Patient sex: M
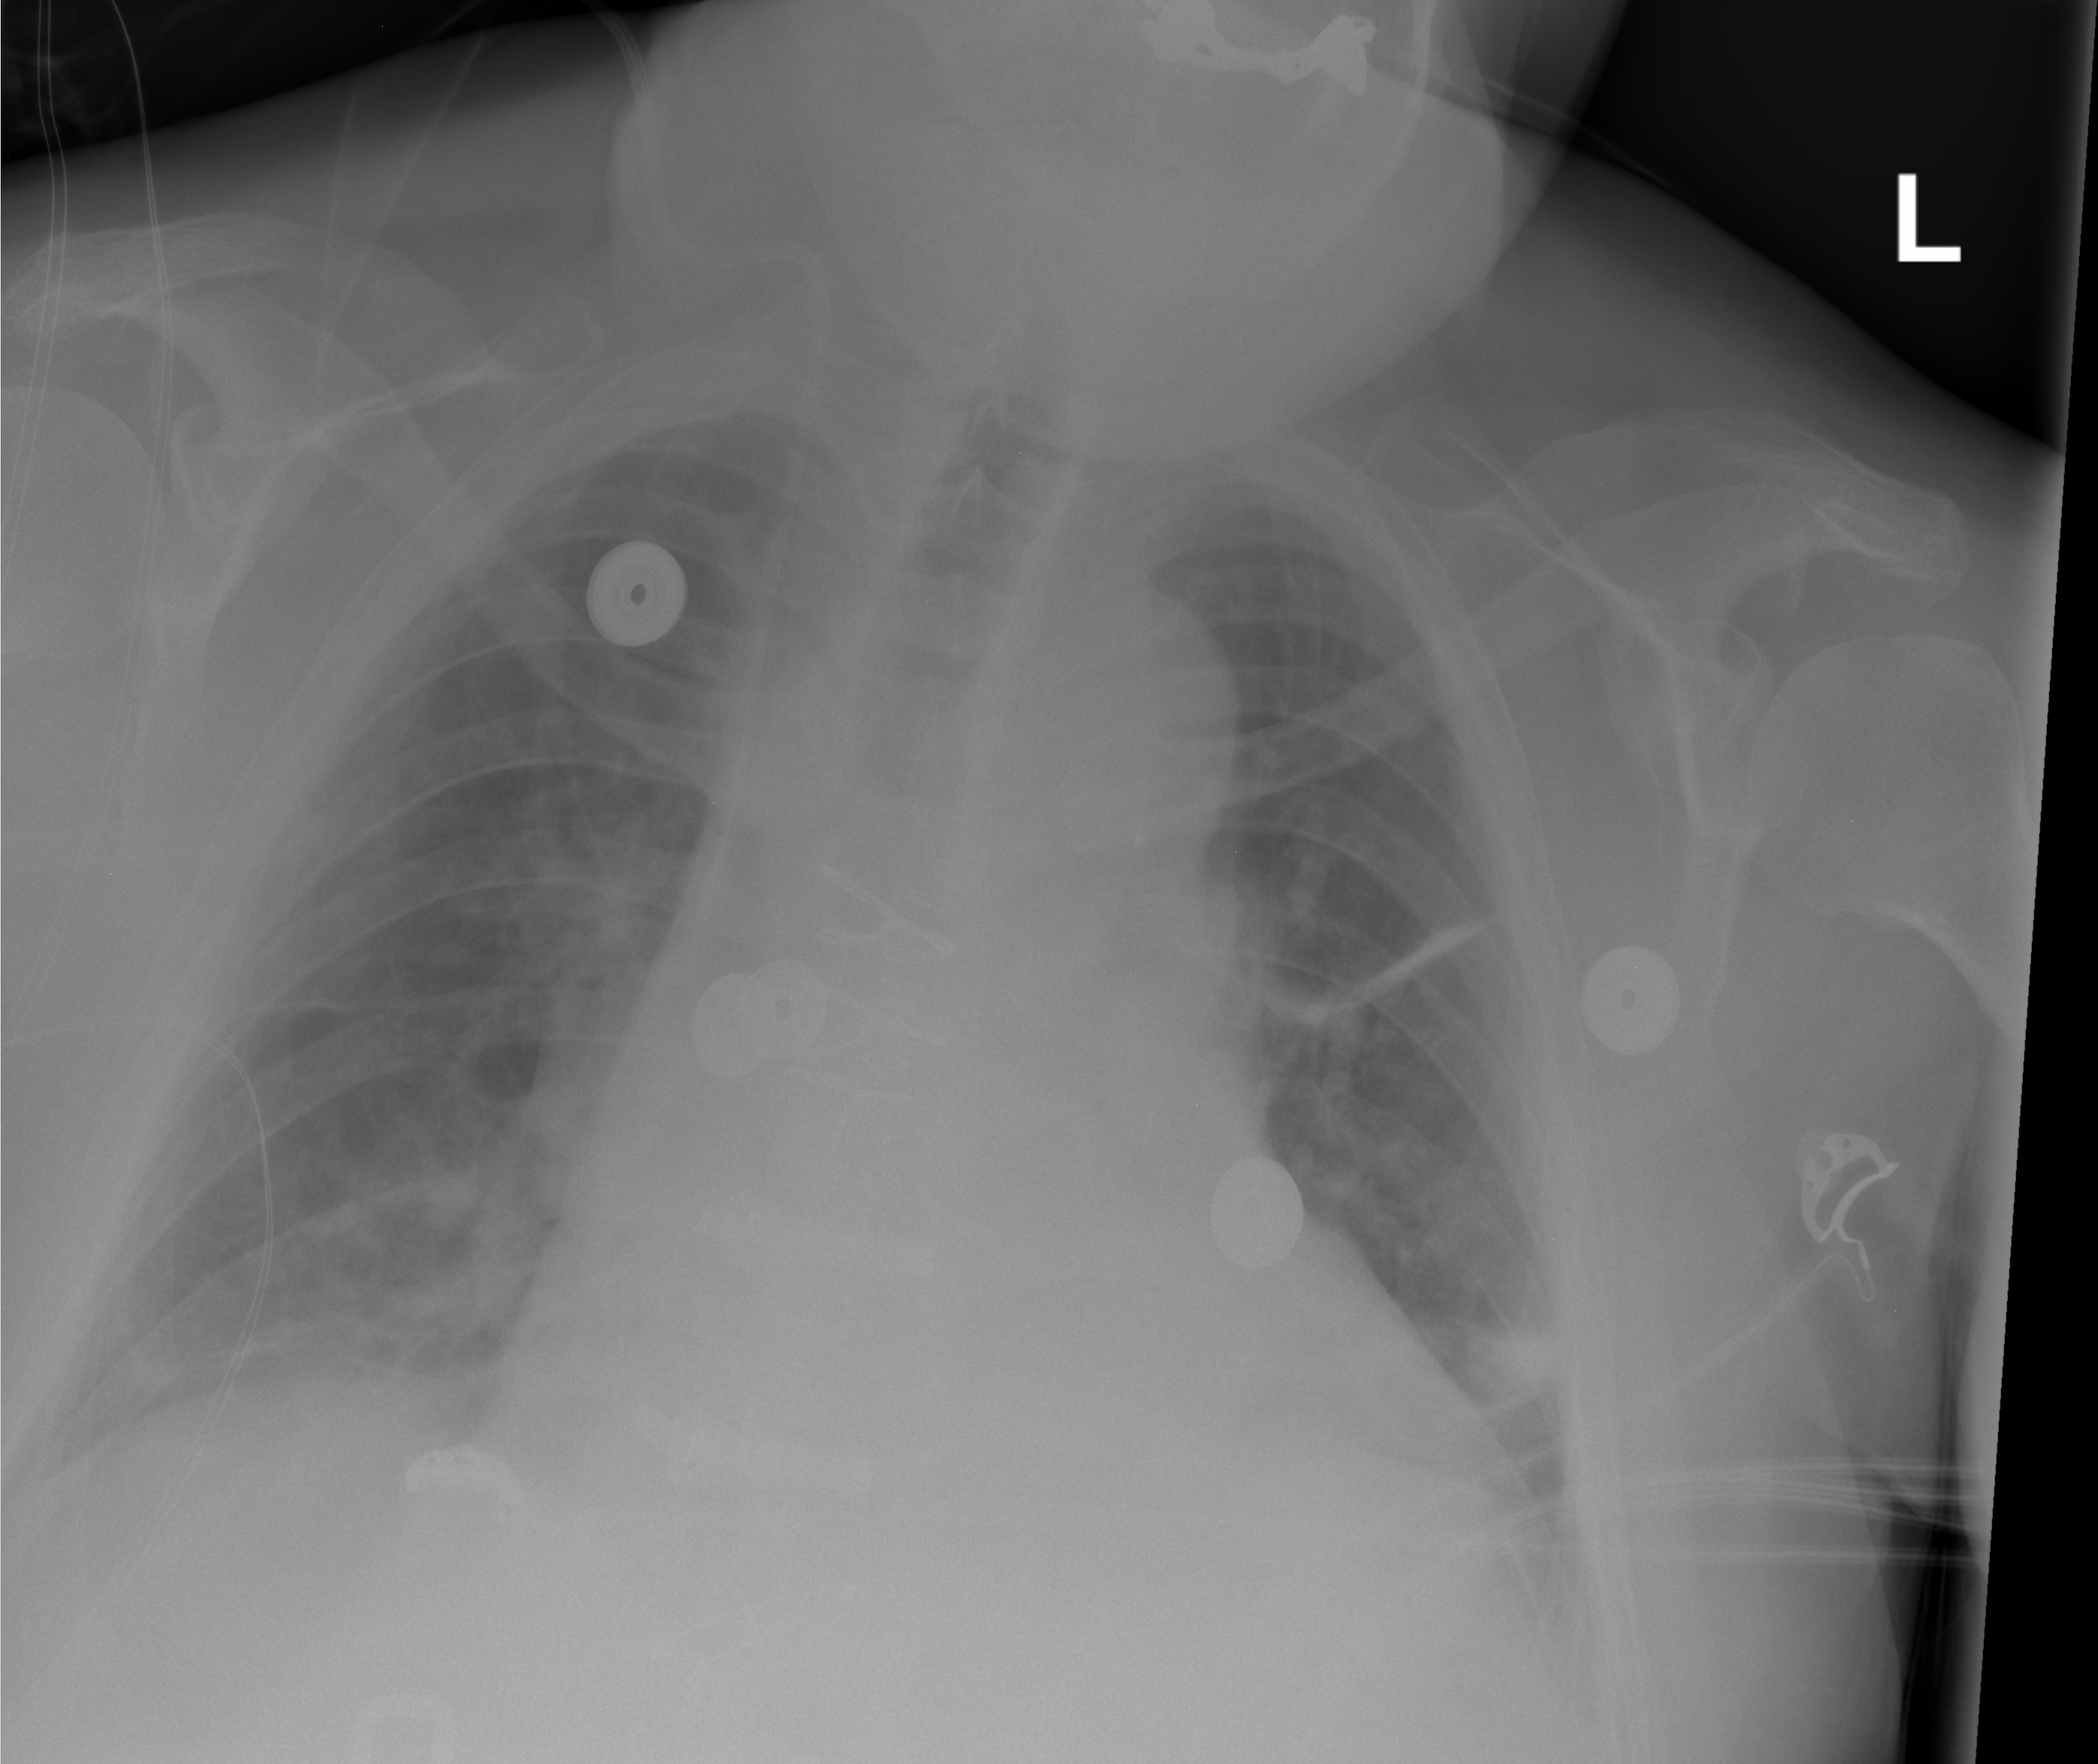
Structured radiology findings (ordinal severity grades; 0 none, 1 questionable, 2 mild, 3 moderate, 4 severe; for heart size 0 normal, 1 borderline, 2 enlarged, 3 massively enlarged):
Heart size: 2
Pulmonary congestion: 1
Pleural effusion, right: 2
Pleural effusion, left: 1
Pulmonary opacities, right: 0
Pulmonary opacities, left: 0
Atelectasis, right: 1
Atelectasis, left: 2